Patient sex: M
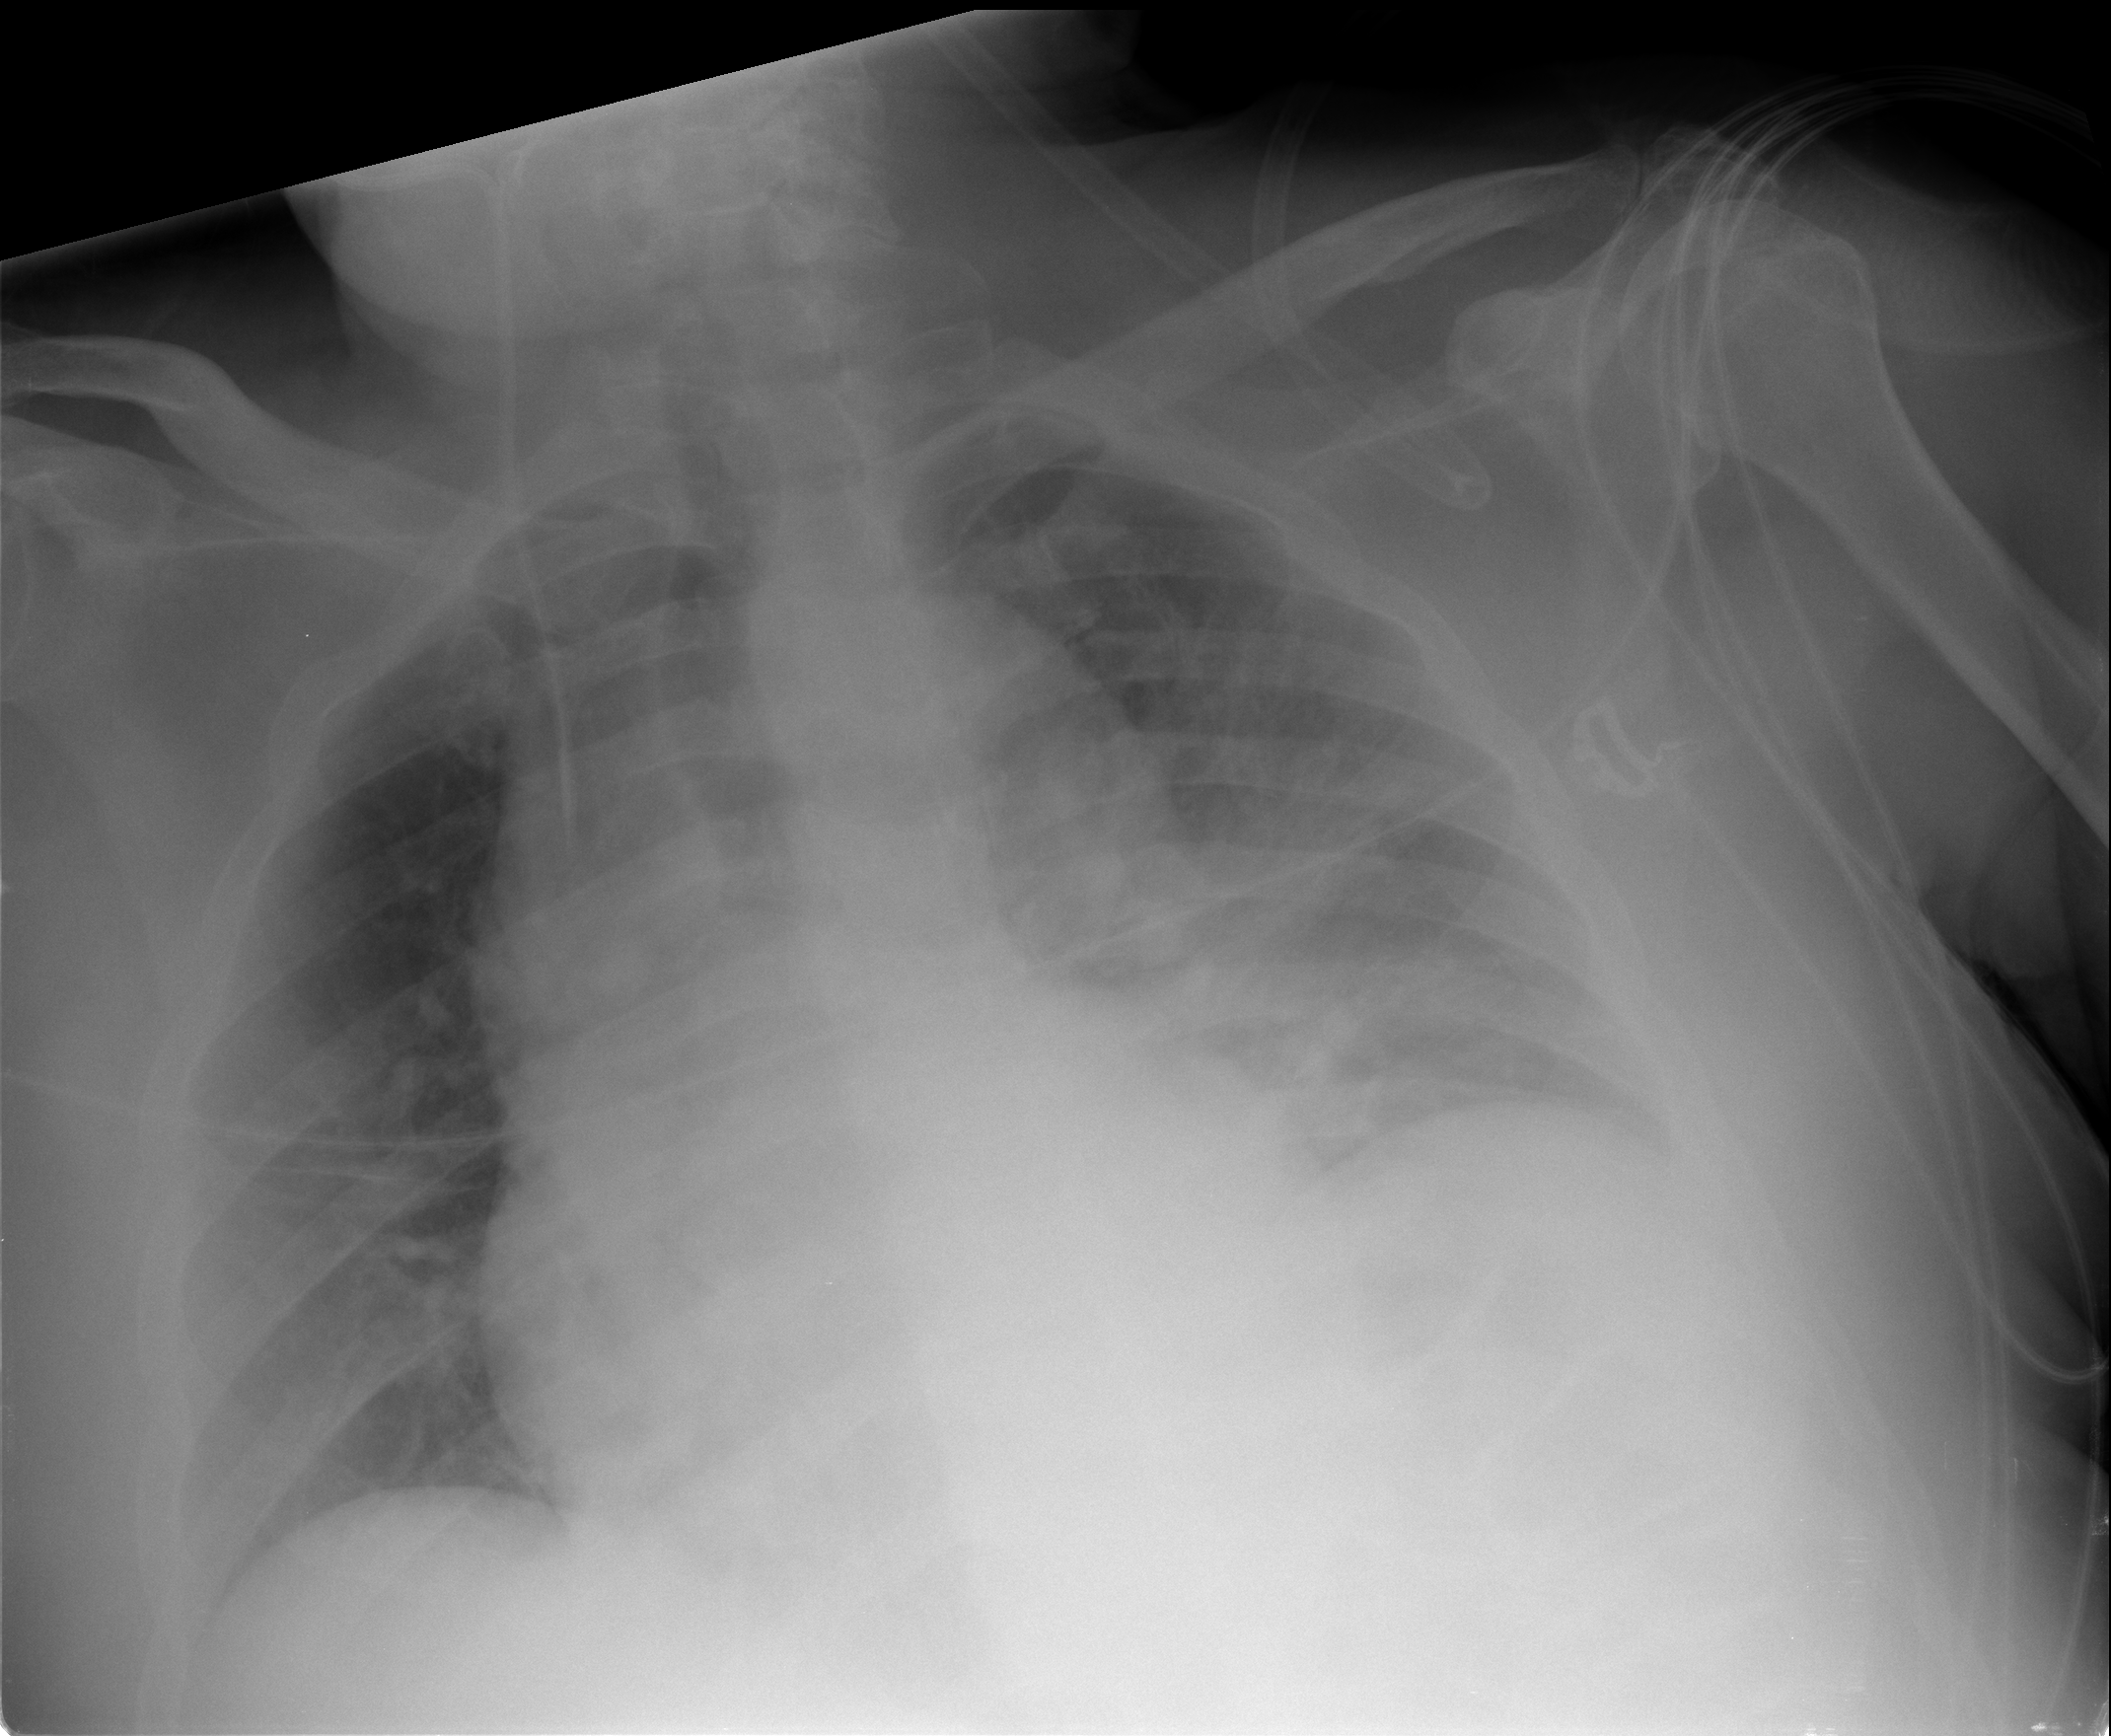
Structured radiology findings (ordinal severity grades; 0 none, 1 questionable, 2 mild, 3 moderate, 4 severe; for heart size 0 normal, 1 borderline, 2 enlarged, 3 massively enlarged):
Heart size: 2
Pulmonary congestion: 2
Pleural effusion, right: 0
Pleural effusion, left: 2
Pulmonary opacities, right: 0
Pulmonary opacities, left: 0
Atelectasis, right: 0
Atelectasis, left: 2